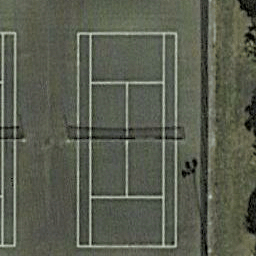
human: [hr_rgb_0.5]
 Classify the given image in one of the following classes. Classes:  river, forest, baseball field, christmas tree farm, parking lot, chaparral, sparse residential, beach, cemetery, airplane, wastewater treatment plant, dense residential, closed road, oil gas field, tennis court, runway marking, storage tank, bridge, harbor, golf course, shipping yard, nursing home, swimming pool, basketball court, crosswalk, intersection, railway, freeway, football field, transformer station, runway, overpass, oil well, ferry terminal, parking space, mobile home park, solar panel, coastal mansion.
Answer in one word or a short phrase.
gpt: tennis court